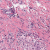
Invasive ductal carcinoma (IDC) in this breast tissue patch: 0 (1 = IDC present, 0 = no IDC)